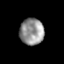
Tissue: prostate
Cell type: T cells
Senescence score: 0.3422
Nuclear area (px): 630
Mean DAPI intensity: 145.998